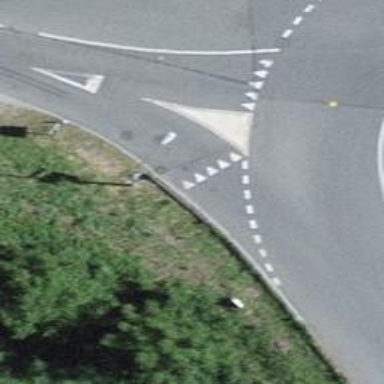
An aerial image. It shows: Tertiary_link road with asphalt surface.